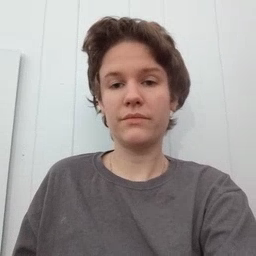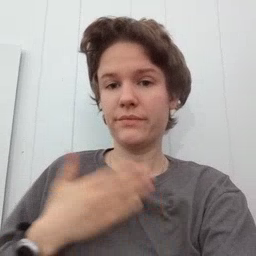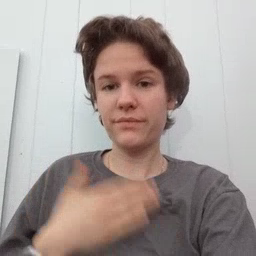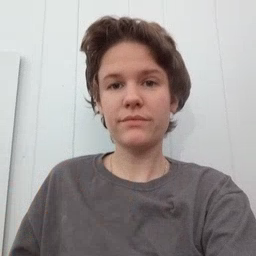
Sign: happy